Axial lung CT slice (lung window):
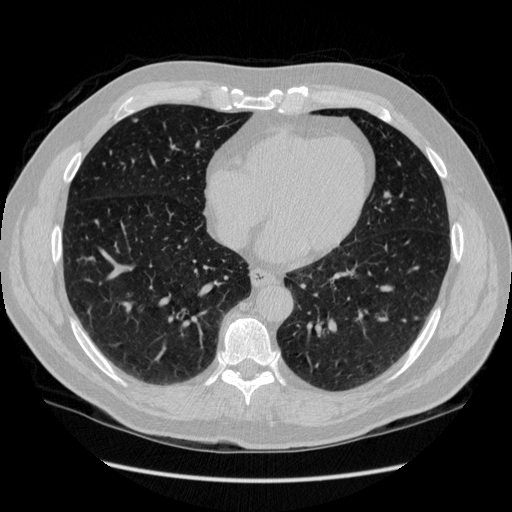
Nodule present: yes
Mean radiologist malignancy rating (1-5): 3